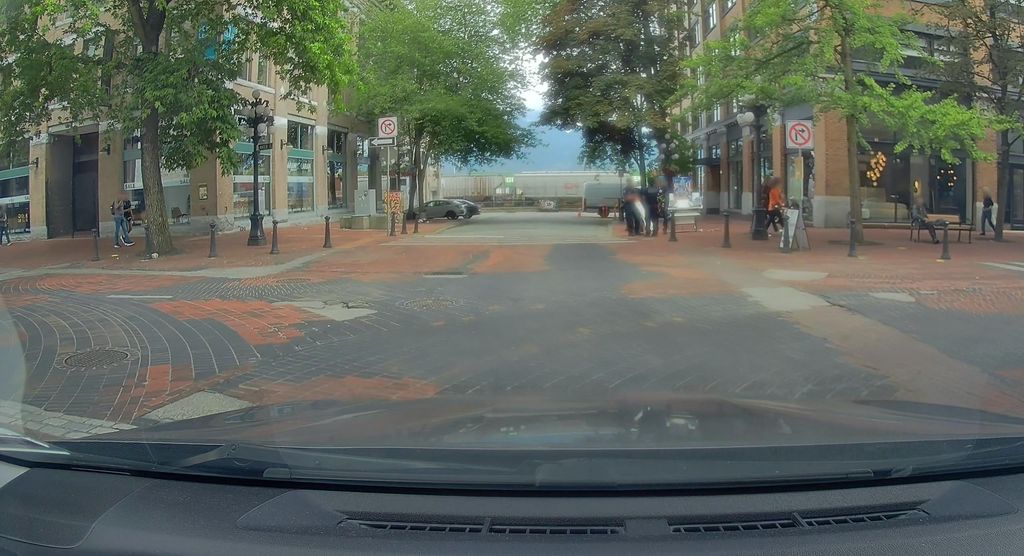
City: vancouver